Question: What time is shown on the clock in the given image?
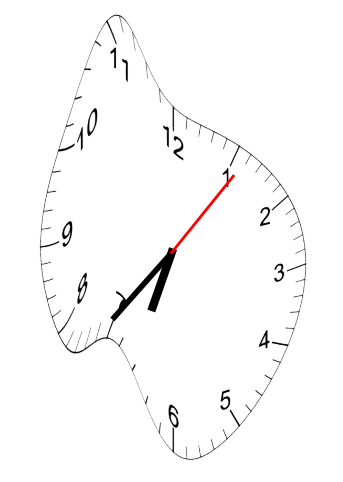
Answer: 06:36:06